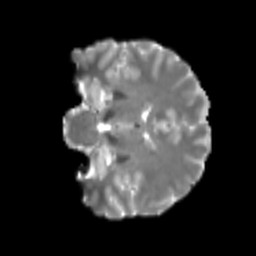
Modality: T2w
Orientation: coronal
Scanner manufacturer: siemens
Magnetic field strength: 3 T
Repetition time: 4 s
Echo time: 0.0594 s